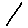
Label: line